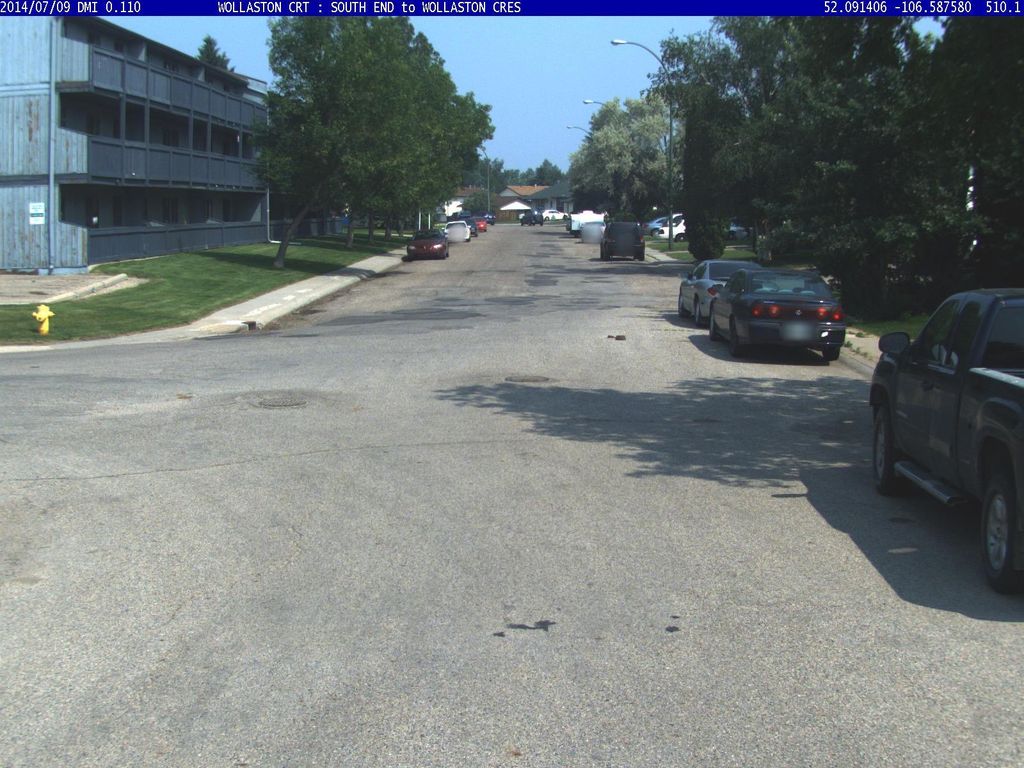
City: saskatoon